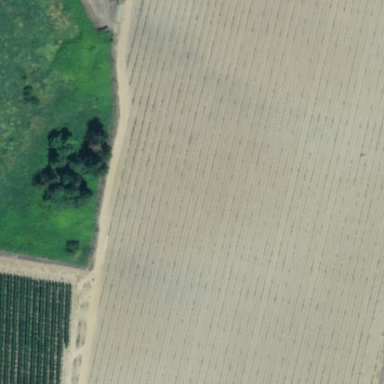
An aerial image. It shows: Orchard.